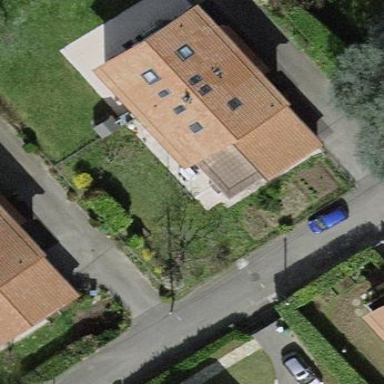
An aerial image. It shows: Garden enclosed by fence.